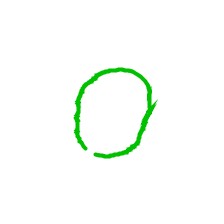
Shape: circle